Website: home-depot
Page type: billing-address
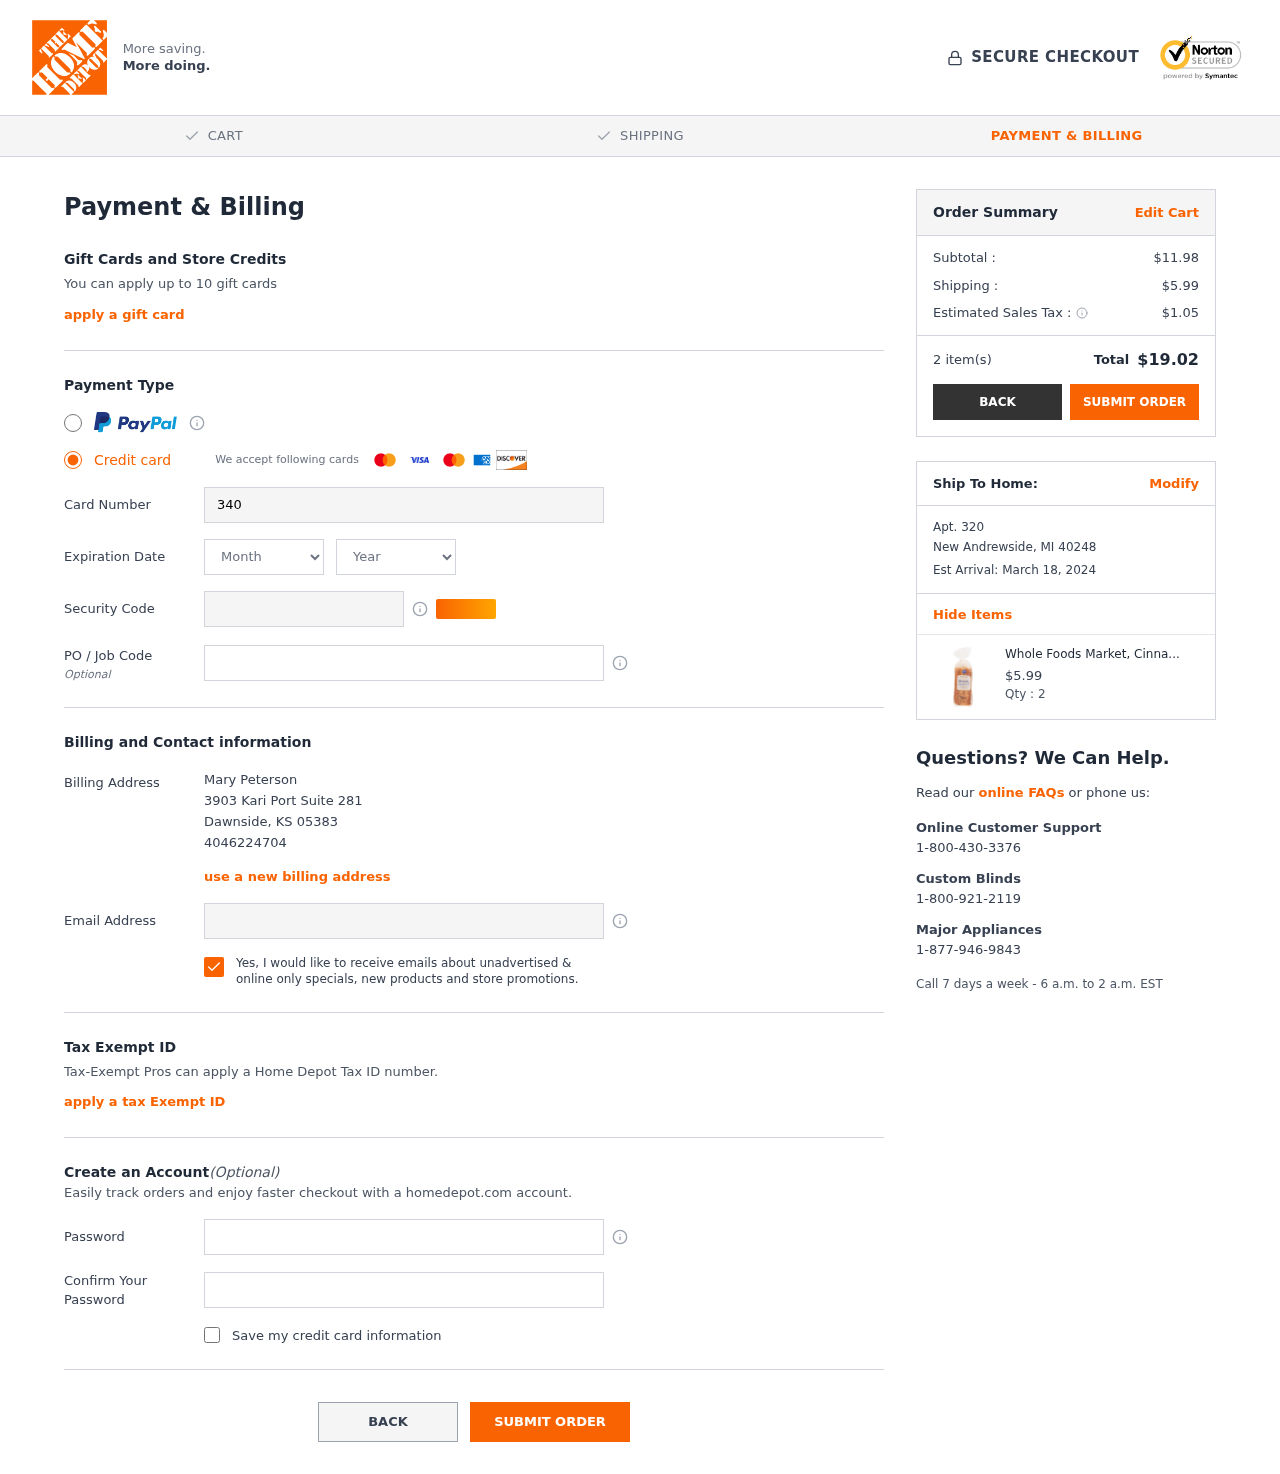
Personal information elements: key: PII_CARD_CVV
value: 5717
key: PII_CARD_EXPIRY_MONTH
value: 08
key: PII_CARD_EXPIRY_YEAR
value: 30
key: PII_CARD_NUMBER
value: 3402 9120 9765 837
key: PII_CITY
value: Dawnside
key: PII_CITY2
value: New Andrewside
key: PII_EMAIL
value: marypeterson@yahoo.com
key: PII_FULLNAME
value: Mary Peterson
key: PII_JOB_CODE
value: NM-7997
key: PII_PHONE
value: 4046224704
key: PII_POSTCODE
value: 05383
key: PII_POSTCODE2
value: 40248
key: PII_STATE_ABBR
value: KS
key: PII_STATE_ABBR2
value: MI
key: PII_STREET
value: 3903 Kari Port Suite 281
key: PII_STREET2
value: Apt. 320
Product elements: key: PRODUCT1_NAME
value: Whole Foods Market, Cinnamon Raisin Brioche, 15.9 Ounce
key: PRODUCT1_PRICE
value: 5.99
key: PRODUCT1_QUANTITY
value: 2
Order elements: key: ORDER_SUBTOTAL
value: $11.98
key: ORDER_SHIPPING_COST
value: $5.99
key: ORDER_TAX
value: $1.05
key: ORDER_NUM_ITEMS
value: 2 item(s)
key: ORDER_TOTAL
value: $19.02
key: ORDER_DELIVERY_DATE
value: Est Arrival: March 18, 2024